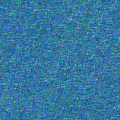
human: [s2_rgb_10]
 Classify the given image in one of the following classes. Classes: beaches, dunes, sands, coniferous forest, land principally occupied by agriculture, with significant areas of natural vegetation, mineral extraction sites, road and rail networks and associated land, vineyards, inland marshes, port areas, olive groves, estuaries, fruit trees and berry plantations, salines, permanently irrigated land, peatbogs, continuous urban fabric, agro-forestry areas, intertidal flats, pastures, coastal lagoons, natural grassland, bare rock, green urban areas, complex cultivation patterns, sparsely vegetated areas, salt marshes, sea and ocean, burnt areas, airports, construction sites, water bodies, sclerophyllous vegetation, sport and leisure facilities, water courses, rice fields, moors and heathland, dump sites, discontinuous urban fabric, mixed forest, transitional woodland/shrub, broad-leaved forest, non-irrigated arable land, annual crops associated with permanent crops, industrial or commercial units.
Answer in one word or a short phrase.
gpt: sea and ocean